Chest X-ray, PA view. Patient: 24 years old, sex M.
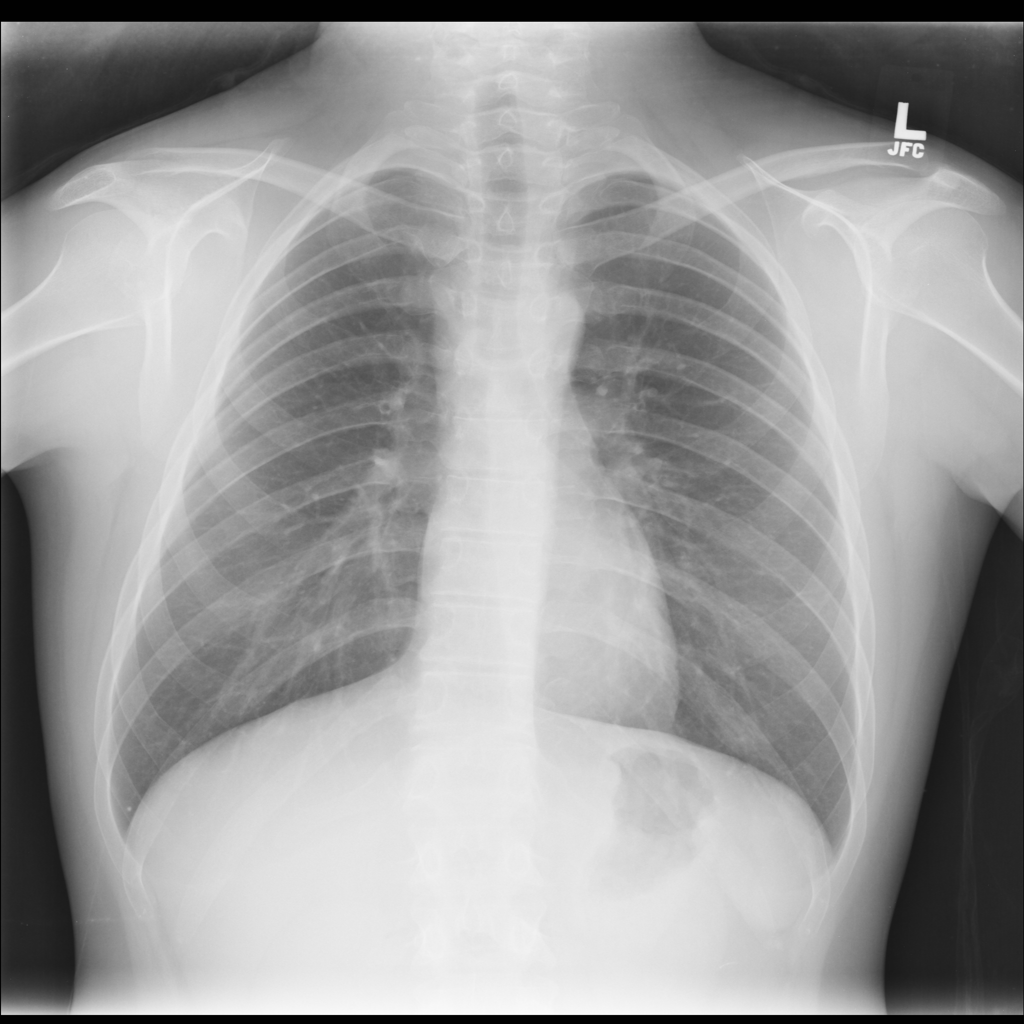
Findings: No Finding